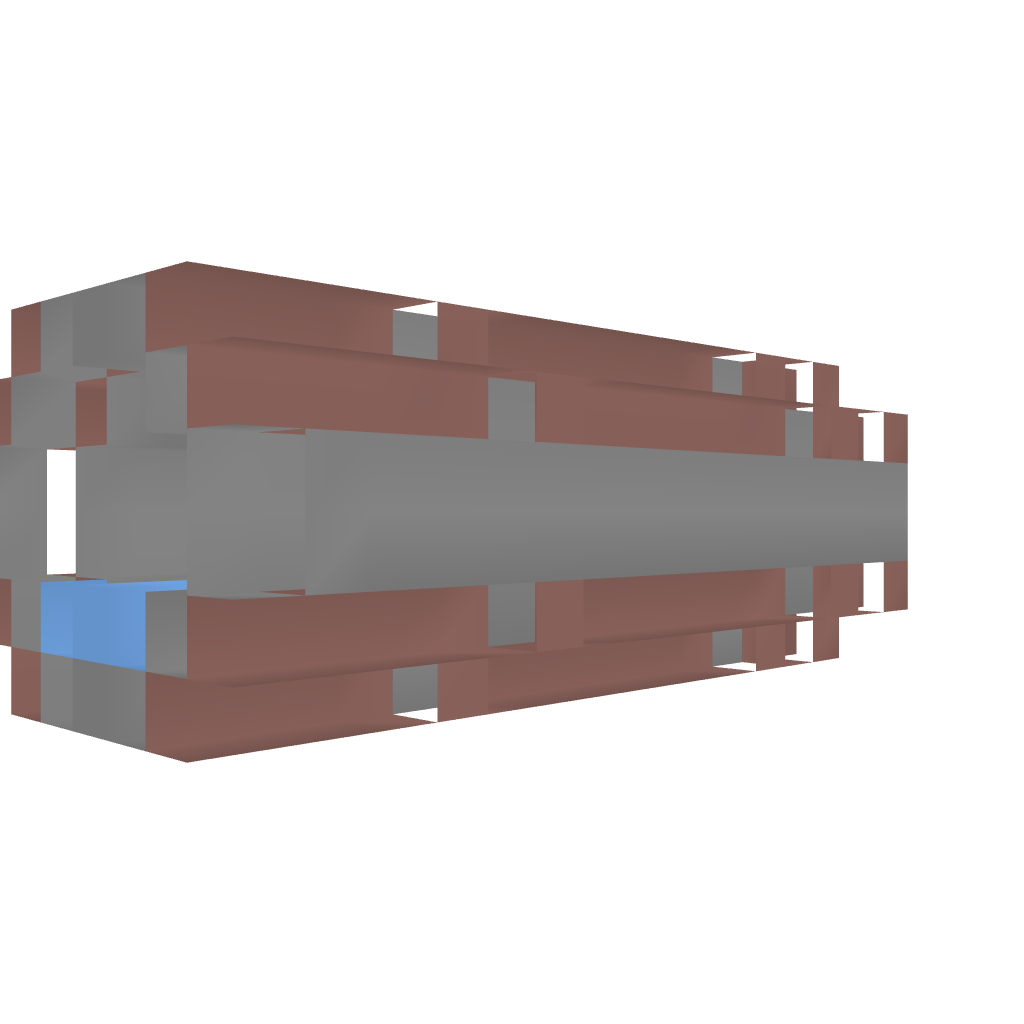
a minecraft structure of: Sewer template corner bad low quality